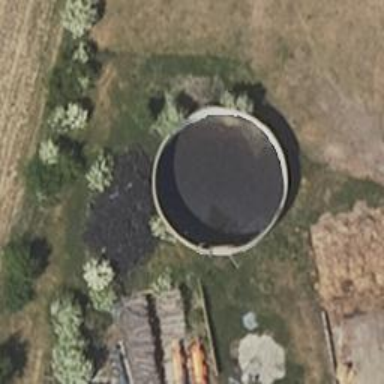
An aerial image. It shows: Storage tank that is man-made.